Current action and preconditions to check: path_clear

Your task: For each precondition in the list above, predict whether it will hold at this action.

Consider the current scene as observed from the mobile robot's camera, and analyze the predicted future states of all dynamic agents (e.g., people, animals, vehicles, or any moving entities) within the NEXT SECOND.

IMPORTANT: Only answer "very likely" if you are absolutely certain—based on strong, clear evidence—that a dynamic agent will violate the precondition in the predicted future state. Do NOT answer "very likely" for unlikely, ambiguous, or low-probability risks.

Ask yourself for each precondition: Is there a high probability, with clear and convincing evidence, that the predicted future states of any dynamic agent will interfere with the predicted future state of the currently executing action within the NEXT SECOND, causing that precondition to fail?

Assess the risk level based on these predictions. Use "likely" or "very likely" if motions create a clear risk of interference.

Use "neutral" or "improbable" if agents are nearby but their predicted paths are clearly diverging or non-conflicting.

Failure Risk Categories: "very improbable", "improbable", "neutral", "likely", "very likely"

Answer Format: Output ONLY the probability_of_failure value from these categories: "very improbable", "improbable", "neutral", "likely", "very likely"

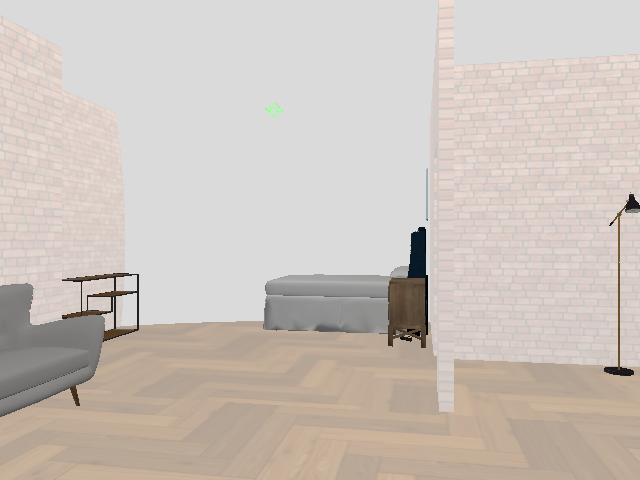

Answer: very improbable